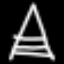
Label: The Eiffel Tower